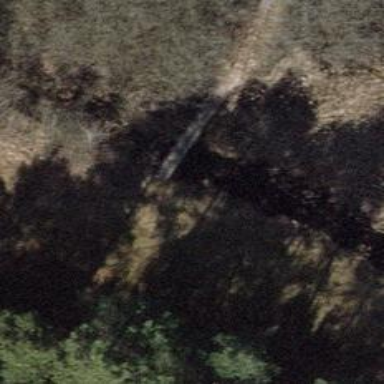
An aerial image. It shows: Path on bridge.